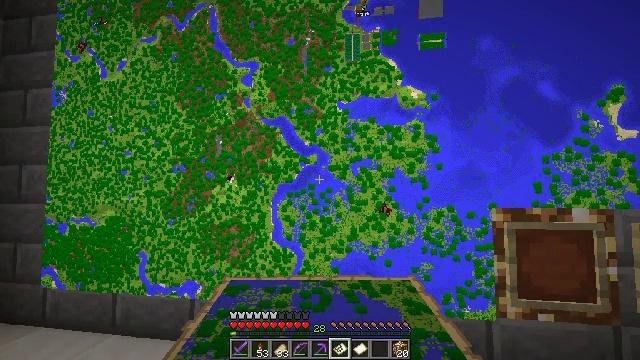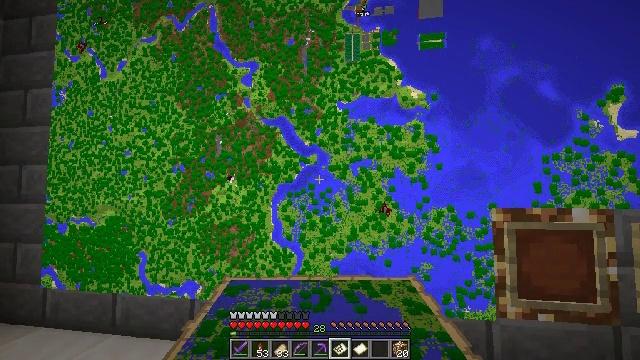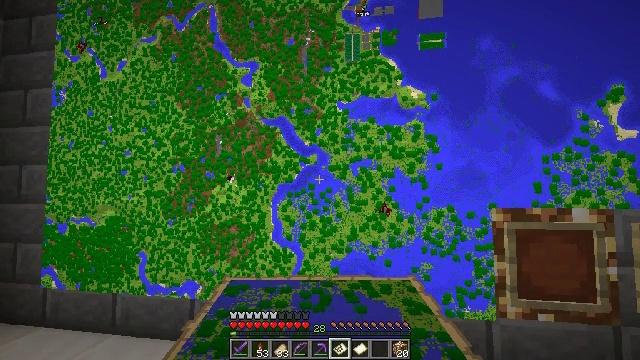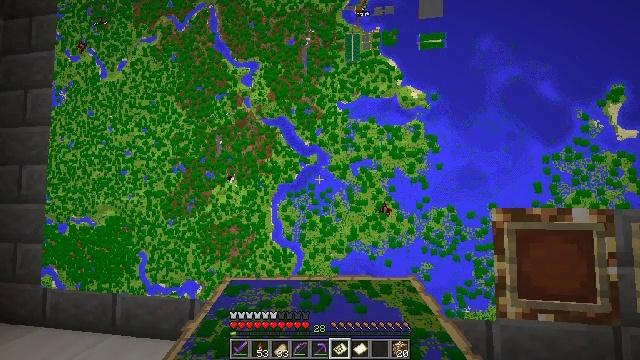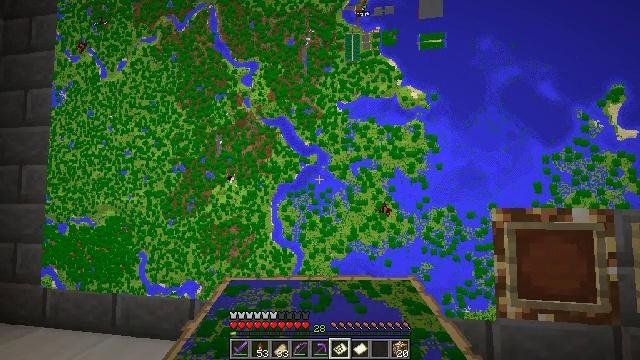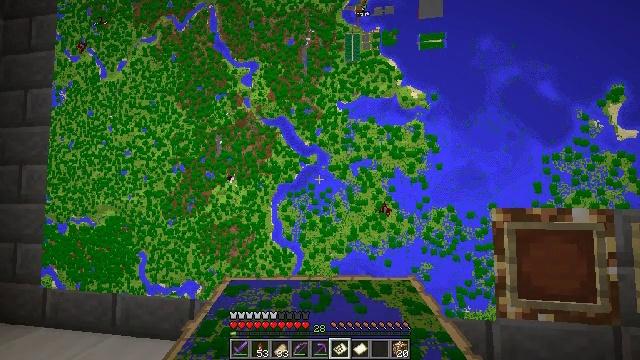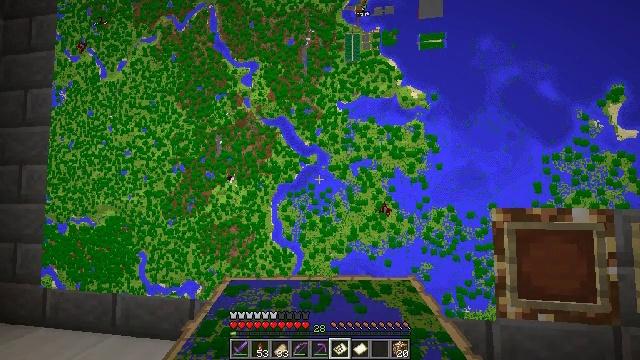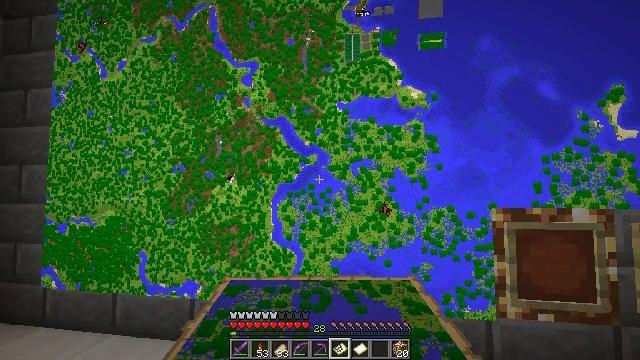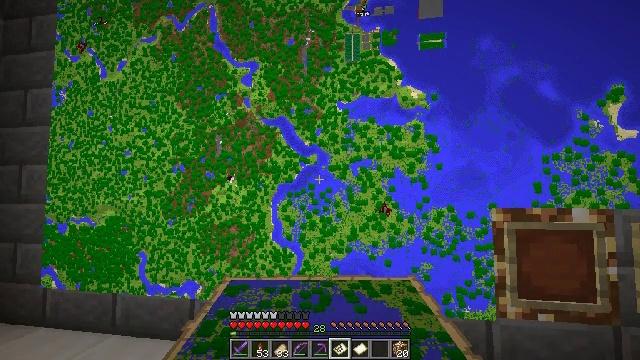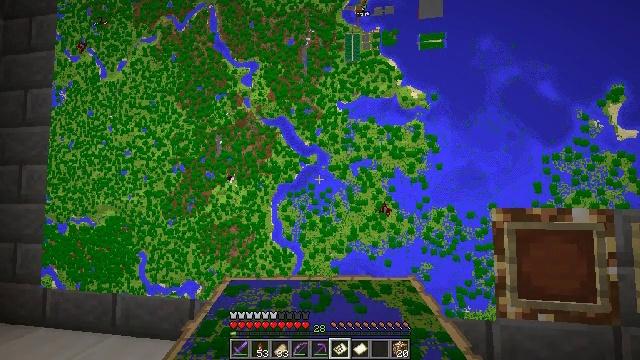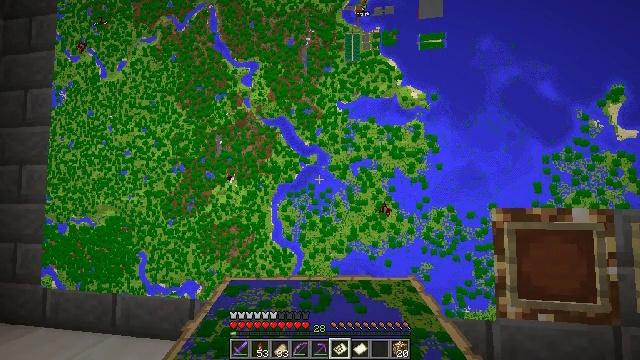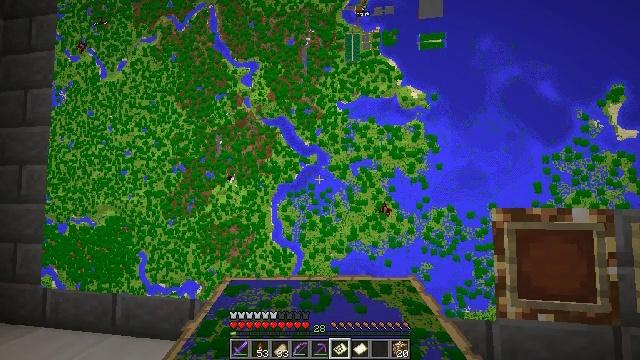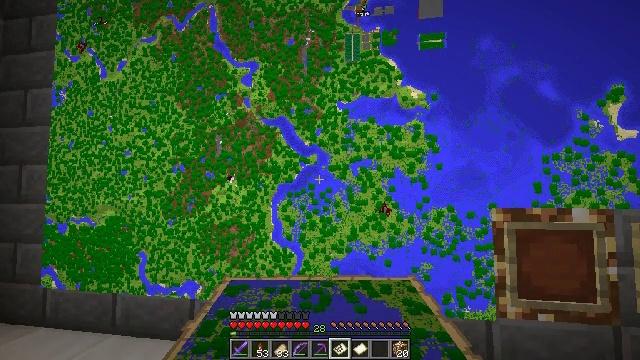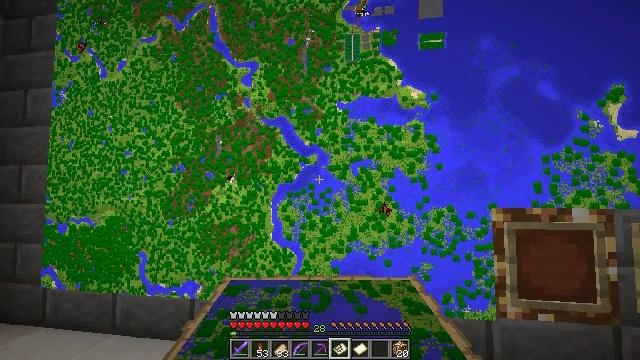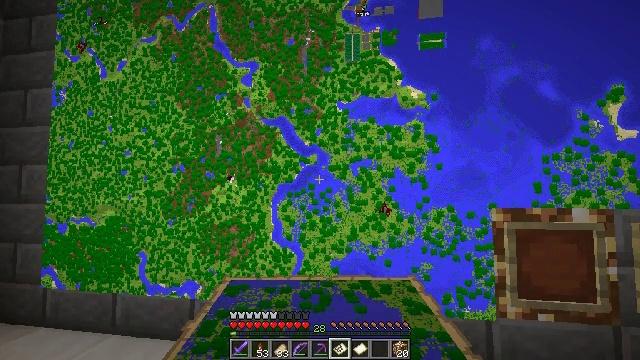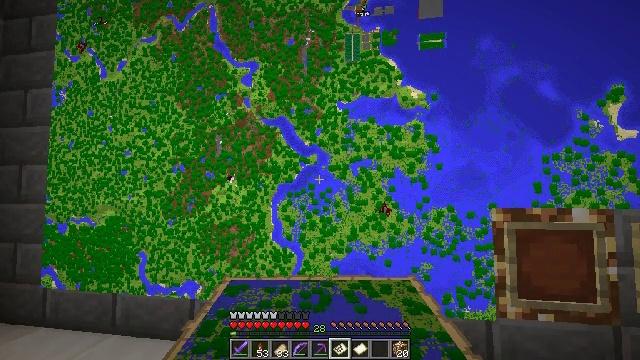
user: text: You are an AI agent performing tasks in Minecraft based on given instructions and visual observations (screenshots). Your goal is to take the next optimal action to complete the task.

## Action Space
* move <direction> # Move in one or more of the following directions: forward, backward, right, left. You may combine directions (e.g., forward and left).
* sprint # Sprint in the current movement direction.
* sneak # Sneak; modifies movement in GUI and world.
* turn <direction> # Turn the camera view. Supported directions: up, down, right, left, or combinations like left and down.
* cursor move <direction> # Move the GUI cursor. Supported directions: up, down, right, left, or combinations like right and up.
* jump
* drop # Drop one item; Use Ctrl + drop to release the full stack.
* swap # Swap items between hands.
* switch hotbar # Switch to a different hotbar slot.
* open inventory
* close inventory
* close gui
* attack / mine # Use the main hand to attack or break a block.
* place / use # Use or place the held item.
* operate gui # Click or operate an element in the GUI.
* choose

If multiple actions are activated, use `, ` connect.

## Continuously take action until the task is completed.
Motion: motion action
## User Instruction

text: Break the stone bricks to collect them.
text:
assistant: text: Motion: no_op
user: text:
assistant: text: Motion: no_op
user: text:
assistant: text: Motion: no_op
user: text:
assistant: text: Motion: no_op
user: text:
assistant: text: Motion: no_op
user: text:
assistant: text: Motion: no_op
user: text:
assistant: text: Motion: no_op
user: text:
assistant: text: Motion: no_op
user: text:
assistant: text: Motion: no_op
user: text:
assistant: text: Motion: no_op
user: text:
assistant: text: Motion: no_op
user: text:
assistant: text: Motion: no_op
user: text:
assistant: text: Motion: no_op
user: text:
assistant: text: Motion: no_op
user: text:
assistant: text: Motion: no_op
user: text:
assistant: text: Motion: no_op
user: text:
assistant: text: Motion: no_op
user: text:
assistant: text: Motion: turn up
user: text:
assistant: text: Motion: turn up
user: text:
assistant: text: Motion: turn up
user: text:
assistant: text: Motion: no_op
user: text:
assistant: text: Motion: no_op
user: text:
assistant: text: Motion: no_op
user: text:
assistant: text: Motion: no_op
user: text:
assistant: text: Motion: no_op
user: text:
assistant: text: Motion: move left
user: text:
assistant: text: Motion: move left
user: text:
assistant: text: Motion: move left
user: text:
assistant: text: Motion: move left
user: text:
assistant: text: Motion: move left